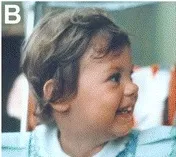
2 years: lateral Note the long face, anteverted nares, hypertelorism, open-tended mouth and myopatic face.
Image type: medical_photograph (other_medical_photograph)